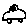
Label: car